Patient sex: M
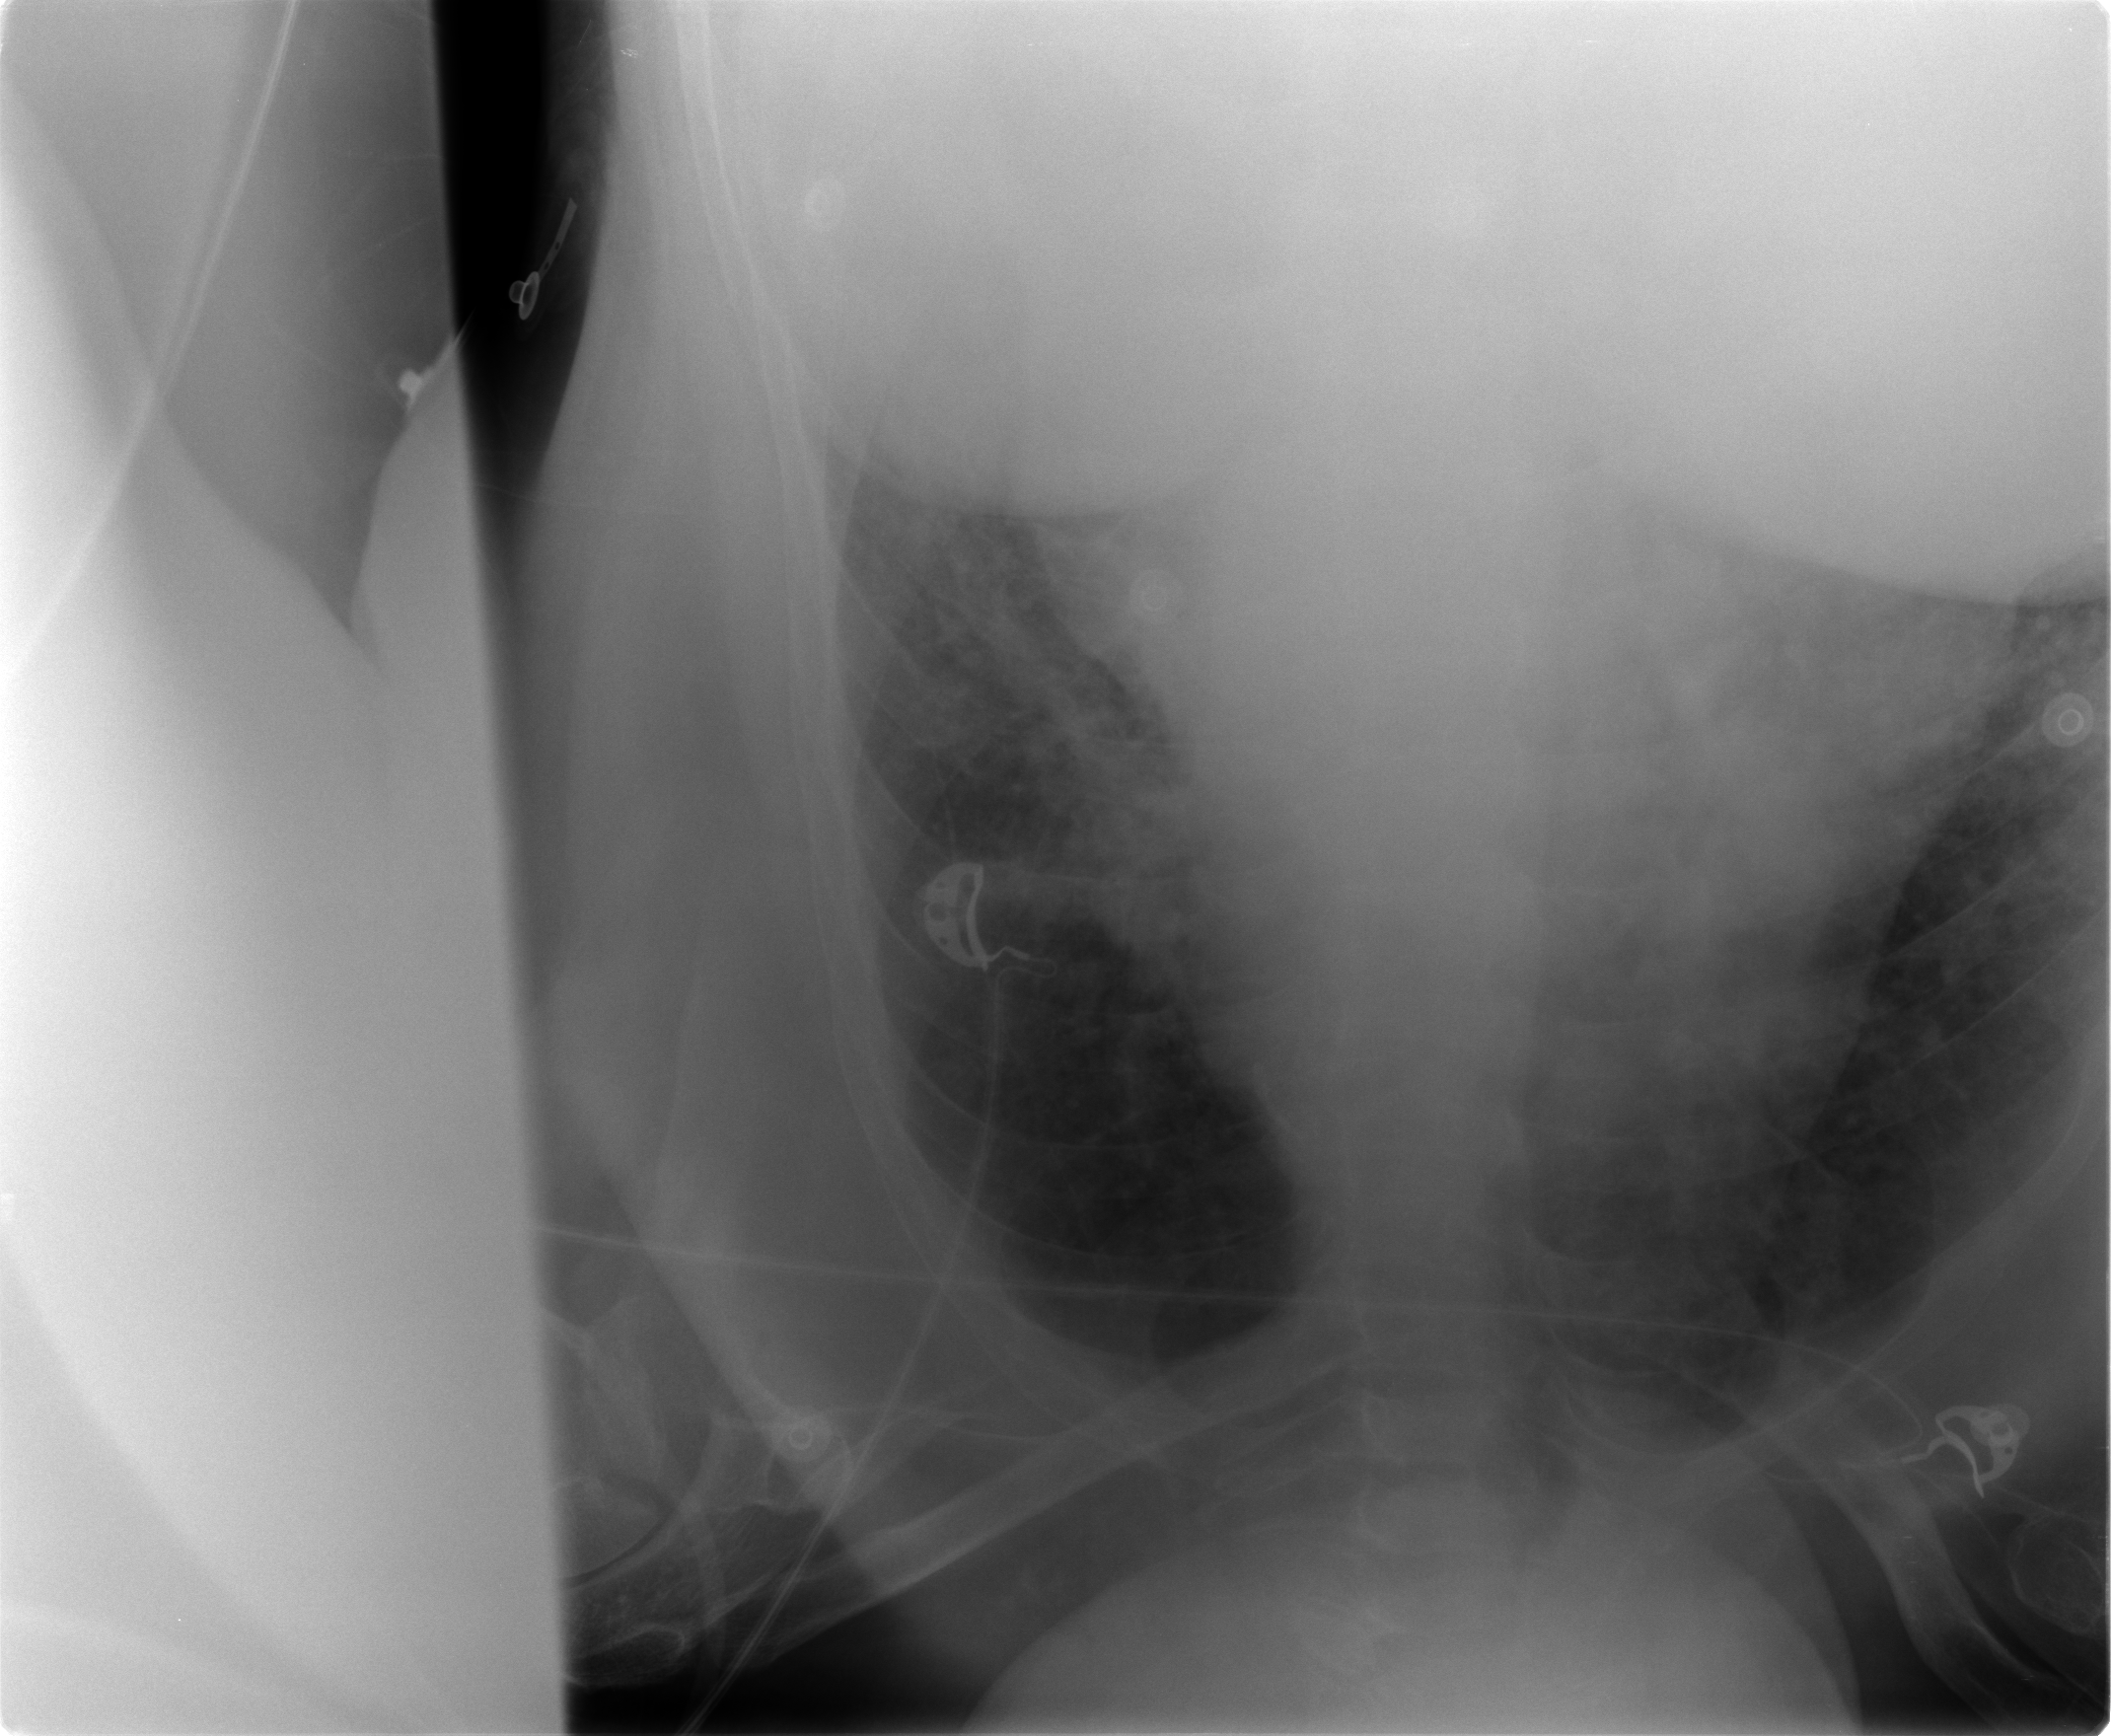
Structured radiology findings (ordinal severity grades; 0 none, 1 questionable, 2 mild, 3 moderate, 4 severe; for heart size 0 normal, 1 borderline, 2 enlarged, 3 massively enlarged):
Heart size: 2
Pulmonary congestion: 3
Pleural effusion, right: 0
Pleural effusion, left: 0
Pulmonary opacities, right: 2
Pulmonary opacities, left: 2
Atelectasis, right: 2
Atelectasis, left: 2